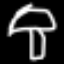
Label: mushroom